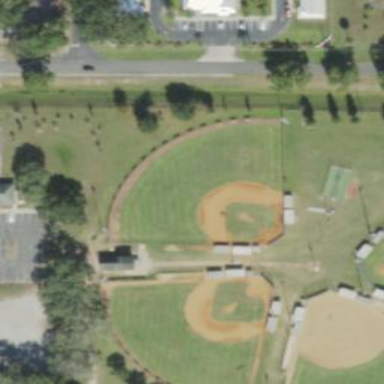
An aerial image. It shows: Baseball pitch for leisure land.